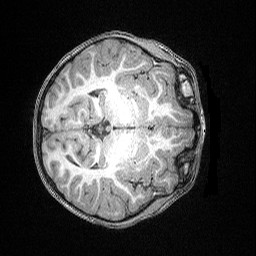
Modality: T1w
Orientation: axial
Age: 69
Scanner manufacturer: siemens
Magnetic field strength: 3 T
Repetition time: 2.5 s
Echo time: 0.00347 s